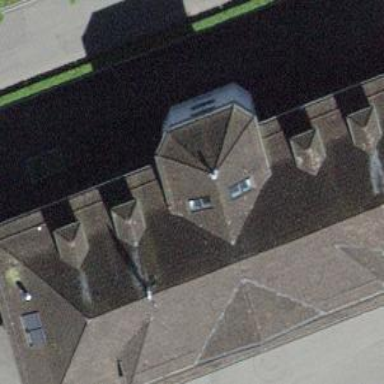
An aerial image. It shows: School building.